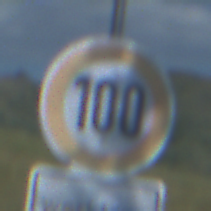
Verkehrszeichen: Geschwindigkeit100
Zusatzzeichen unten: ZeitangabenMitBeschraenkungAufWochentage1
Umgebung: Outdoor, Nature
Tageszeit: Night
Wetter: PartlyCloudy
Licht: Natural
Jahreszeit: NotSpecified
Kontrast: HighContrast